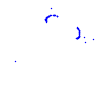
Particle: proton